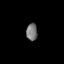
Tissue: prostate
Cell type: T cells
Senescence score: 0.7061
Nuclear area (px): 186
Mean DAPI intensity: 119.28